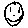
Label: smiley face